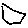
Label: hexagon